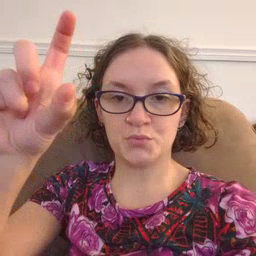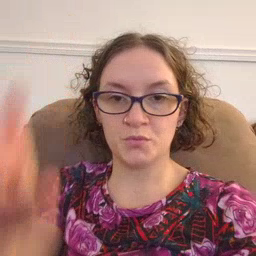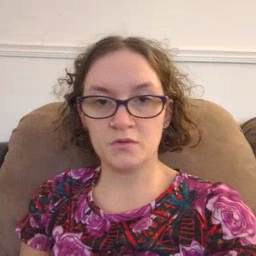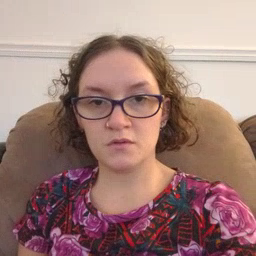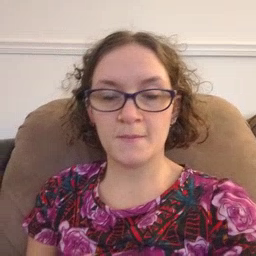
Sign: moon